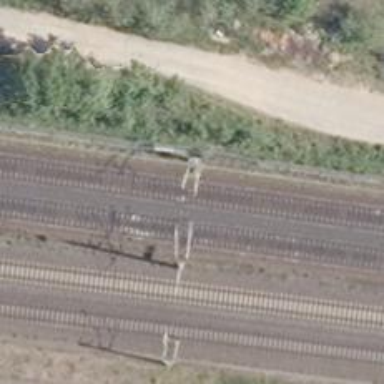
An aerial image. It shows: Railway line with electrified contact lines and ballastless track.